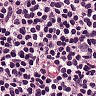
Metastatic tissue present: no